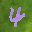
Label: 4